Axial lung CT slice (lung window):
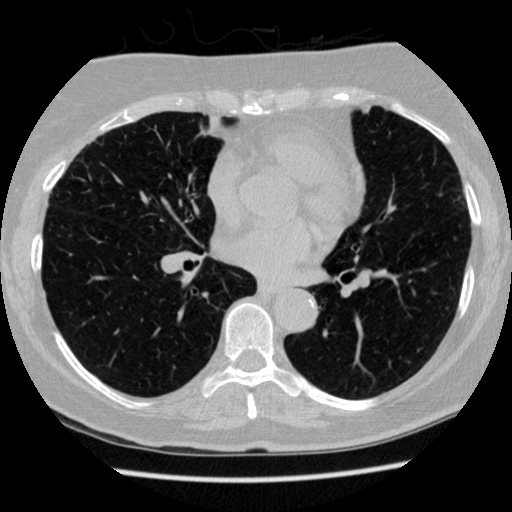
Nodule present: no